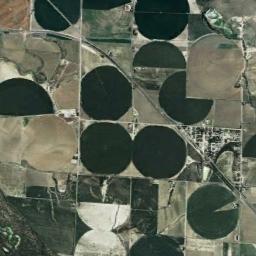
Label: circular_farmland